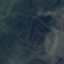
Label: HerbaceousVegetation